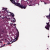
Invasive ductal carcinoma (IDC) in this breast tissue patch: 0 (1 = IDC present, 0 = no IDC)